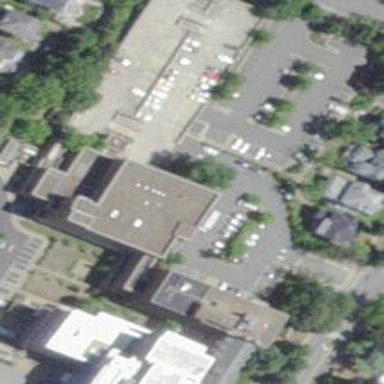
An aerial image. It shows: Multi-storey parking building.